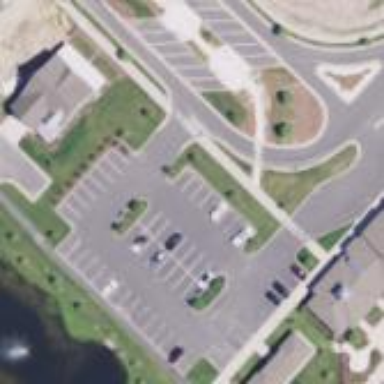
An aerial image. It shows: Parking area with surface.